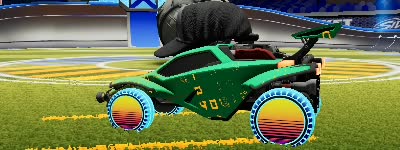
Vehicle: octane